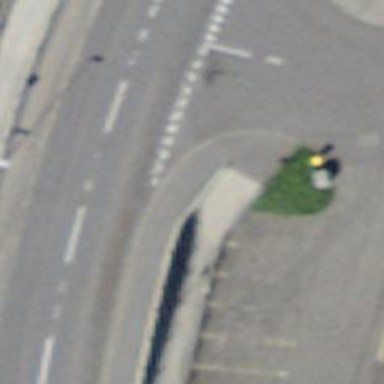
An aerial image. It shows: Road with steps.